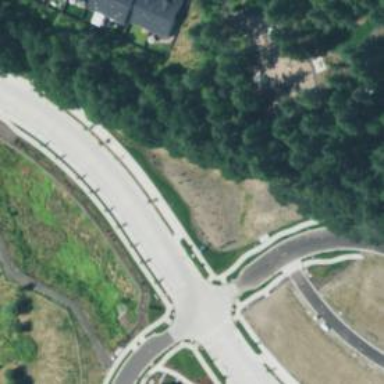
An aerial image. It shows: Footway.